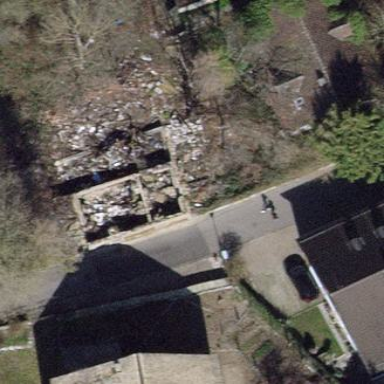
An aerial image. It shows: Ruins of building.